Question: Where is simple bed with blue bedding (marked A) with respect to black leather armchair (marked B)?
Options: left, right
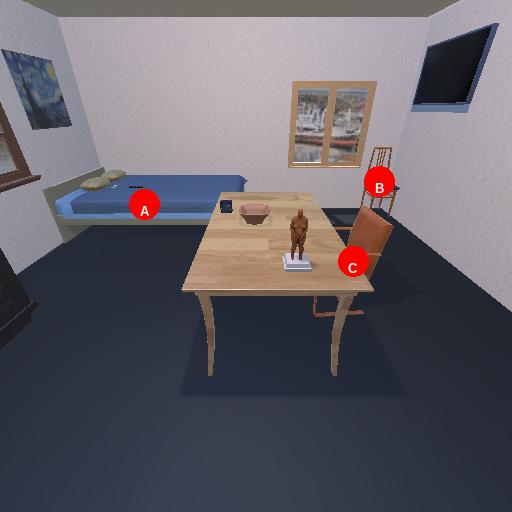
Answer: left